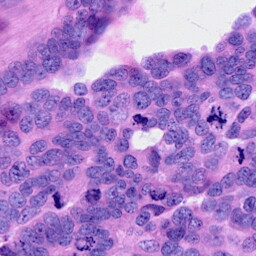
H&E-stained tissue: Ovarian